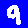
Digit: 9